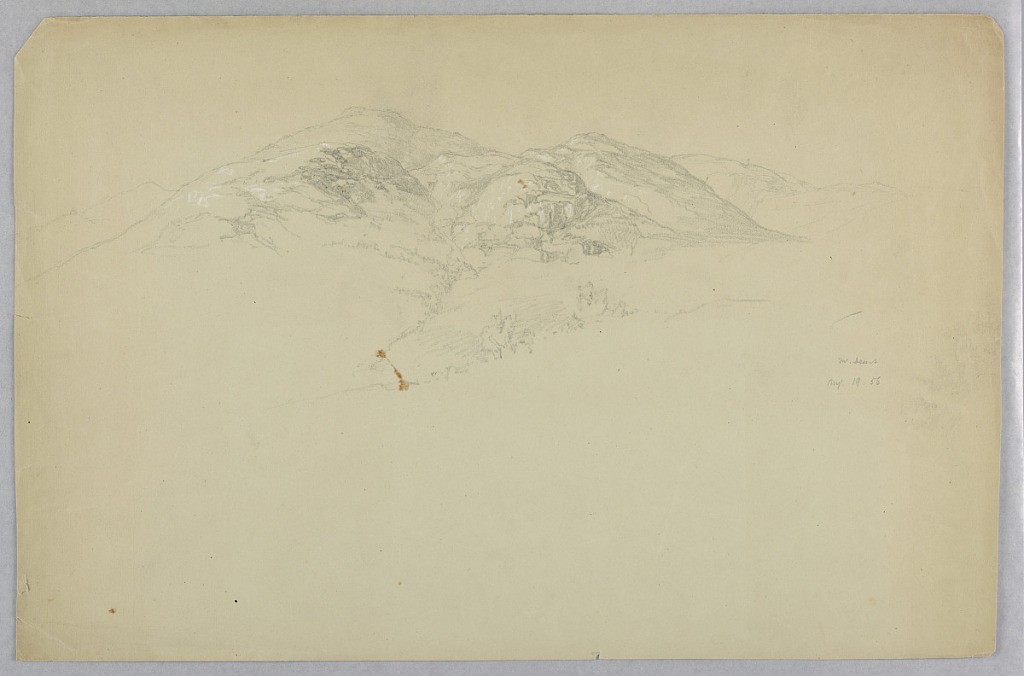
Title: Landscape Sketch, Mount Desert, Maine
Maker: Daniel Huntington, American, 1816–1906
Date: August 19, 1856
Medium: Graphite and white crayon on grey paper
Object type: Drawing
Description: Sketch of a mountainous landscape.